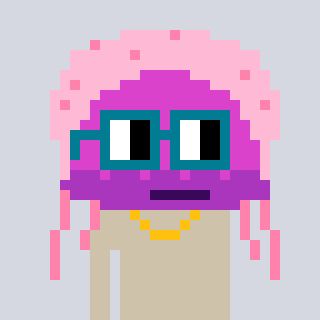
a pixel art character with square dark green glasses, a jellyfish-shaped head and a bege-colored body on a cool background